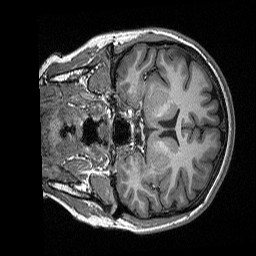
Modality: T1w
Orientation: coronal
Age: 22
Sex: female
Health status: healthy
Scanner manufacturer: siemens
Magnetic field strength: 3 T
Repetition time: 2.3 s
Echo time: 0.00298 s